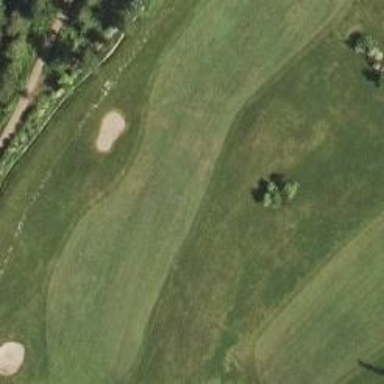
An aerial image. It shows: View of golf hole.